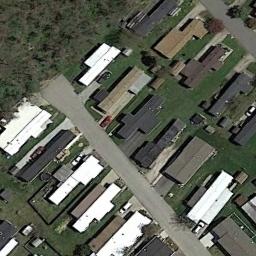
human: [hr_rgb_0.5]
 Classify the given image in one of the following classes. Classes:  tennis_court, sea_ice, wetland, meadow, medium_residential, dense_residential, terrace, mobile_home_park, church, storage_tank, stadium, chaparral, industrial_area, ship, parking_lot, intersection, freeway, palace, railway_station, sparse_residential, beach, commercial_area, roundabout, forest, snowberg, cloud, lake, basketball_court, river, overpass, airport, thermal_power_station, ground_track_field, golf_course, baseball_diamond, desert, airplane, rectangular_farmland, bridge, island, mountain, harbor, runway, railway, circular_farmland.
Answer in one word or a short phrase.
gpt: mobile_home_park